Question: It's easy to change the background color of the whole action bar, or the text color of only the action bar title but I've found no way to change the background color of only the title like this :

I've tried :
'''
<style name="MyActionBar.TitleTextStyle" parent="@android:style/TextAppearance.Holo.Widget.ActionBar.Title">
<item name="android:textColor">#000</item>
<item name="android:padding">5px</item>
<item name="android:background">#CC0000</item>
</style>
'''
But only 'textColor' works
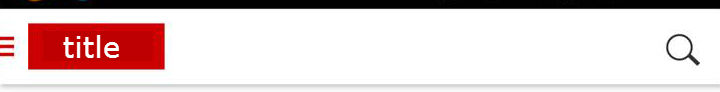
Answer: Try following code on 'onCreate()'
'''
getActionBar().setBackgroundDrawable(new ColorDrawable(color.white));
'''